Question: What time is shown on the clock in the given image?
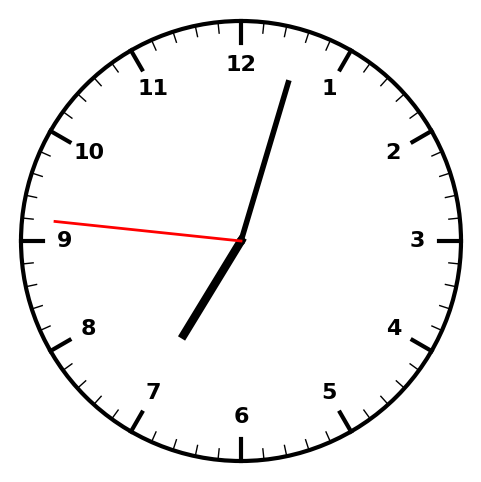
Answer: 07:02:46